Question: I have been able to rotate an array of coordinates by reversing it, but I need the other 2 possible rotations and am not sure how to do it. Here is my current code, i print the coordinates as an example.
'''
/**
* Visual representation of coords.
*
* xxxxx
* xxxxx
* xx+xx
* xxxxx
* xxxxx
*
* + is [0,0]
*/
public static void main(String[] args) {
List < String > array = getCoordinates(0, 0, 2);
int i = 0;
System.out.println("Rotation 1: ");
for (String line: array) {
if (i == 4) {
System.out.println(line);
i = -1;
} else {
System.out.print(line + " ");
}
i++;
}
System.out.println(" ");
System.out.println("Rotation 2: ");
Collections.reverse(array);
i = 0;
for (String line: array) {
if (i == 4) {
System.out.println(line);
i = -1;
} else {
System.out.print(line + " ");
}
i++;
}
}
'''
And here is the getCoordinates method.
'''
public static List < String > getCoordinates(int x, int z, int range) {
List < String > ids = new ArrayList < String > ();
for (int i = -range; i <= range; i++) {
for (int j = -range; j <= range; j++) {
int nx = x + i;
int nz = z + j;
ids.add("[" + nx + "," + nz + "]");
}
}
return ids;
}
'''
I'm sorry for the large chunk of code, but this is the only way I can best illustrate what i'm attempting.
Here is the output.
'''
Rotation 1:
[-2,-2] [-2,-1] [-2,0] [-2,1] [-2,2]
[-1,-2] [-1,-1] [-1,0] [-1,1] [-1,2]
[0,-2] [0,-1] [0,0] [0,1] [0,2]
[1,-2] [1,-1] [1,0] [1,1] [1,2]
[2,-2] [2,-1] [2,0] [2,1] [2,2]
Rotation 2:
[2,2] [2,1] [2,0] [2,-1] [2,-2]
[1,2] [1,1] [1,0] [1,-1] [1,-2]
[0,2] [0,1] [0,0] [0,-1] [0,-2]
[-1,2] [-1,1] [-1,0] [-1,-1] [-1,-2]
[-2,2] [-2,1] [-2,0] [-2,-1] [-2,-2]
'''
There are two other possible rotations here since its a square. Those are what am trying to get.
> Here is a relevant image i found on the web, showing 3 rotations of a
square grid.
.
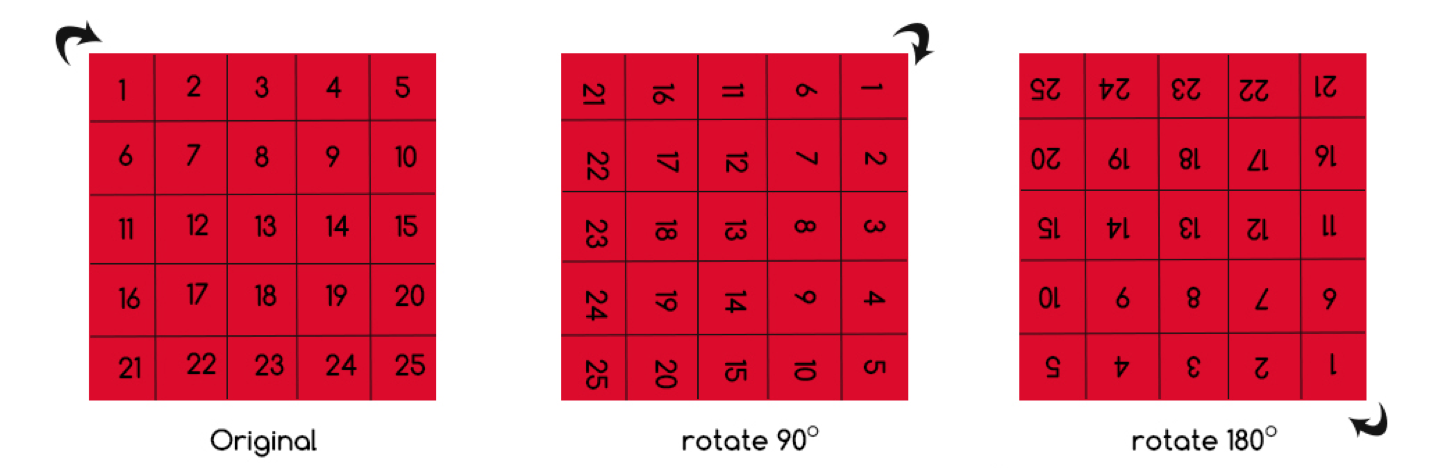
Answer: If anyone happens to come across this for whatever reason, here is the code I used to rotate the array.
'''
public static void main(String[] args) {
List<String> array = getCoordinates(0,0,2);
List<String> rotated = new ArrayList<String>();
prnt(array); // original
for(int b = 0;b < 5;b++){
int index = 20+b;
for(int a = 0;a < 5;a++){
rotated.add(array.get(index));
index -= 5;
}
}
prnt(rotated); // 2nd rotation
Collections.reverse(array);
prnt(array); // 3rd rotation
Collections.reverse(rotated);
prnt(rotated); // 4th rotation
}
private static void prnt(List<String> rotated) {
int i = 0;
for(String line : rotated){
if(i == 4){
System.out.println(line);
i = -1;
}else{
System.out.print(line + " ");
}
i++;
}
}
'''
The output is.
'''
# x x x x
x x x x x
x x x x x
x x x x x
x x x x x
x x x x #
x x x x x
x x x x x
x x x x x
x x x x x
x x x x x
x x x x x
x x x x x
x x x x x
x x x x #
x x x x x
x x x x x
x x x x x
x x x x x
# x x x x
'''